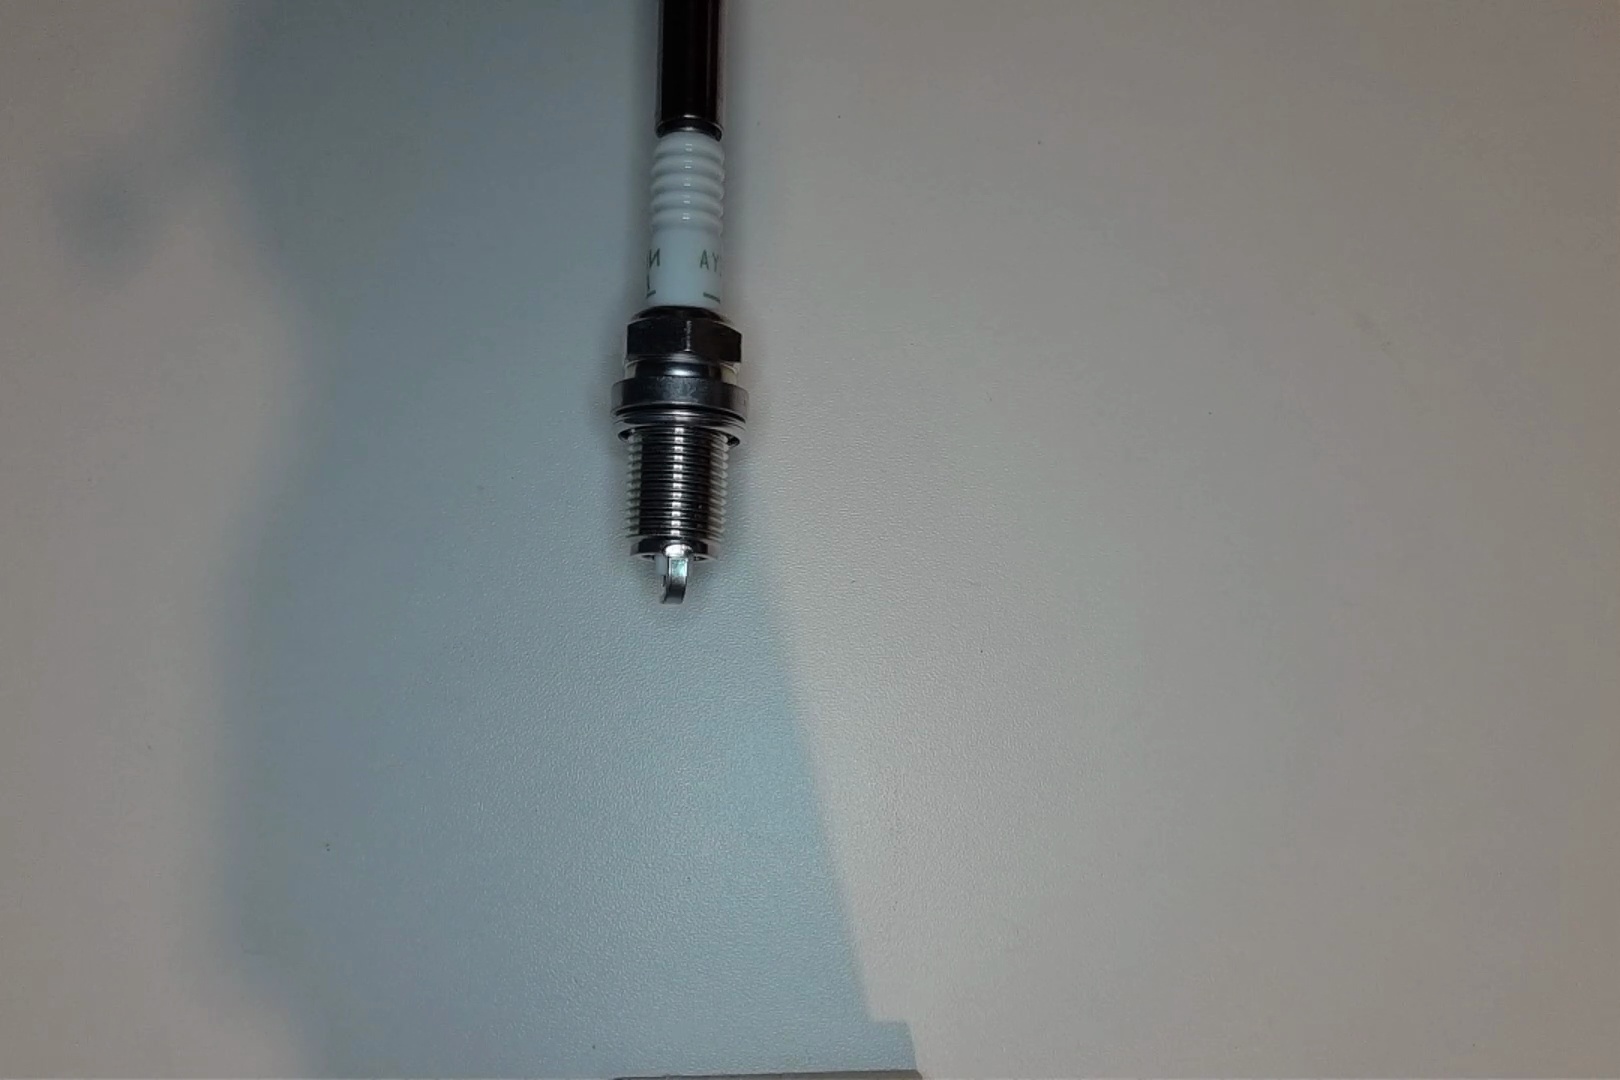
Label: normal